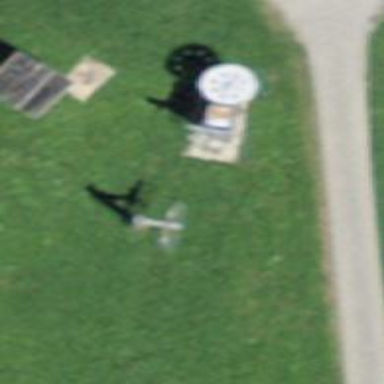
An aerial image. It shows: Pylon used for aerialway.